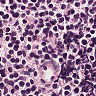
Metastatic tissue present: no